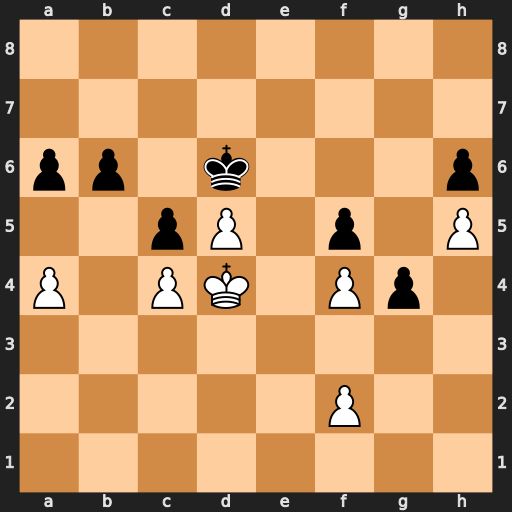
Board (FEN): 8/8/pp1k3p/2pP1p1P/P1PK1Pp1/8/5P2/8
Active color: w
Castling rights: -
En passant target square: c6
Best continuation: dxc6 Kxc6 Ke5 Kc5 Kxf5